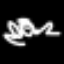
Label: angel